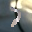
Label: 7